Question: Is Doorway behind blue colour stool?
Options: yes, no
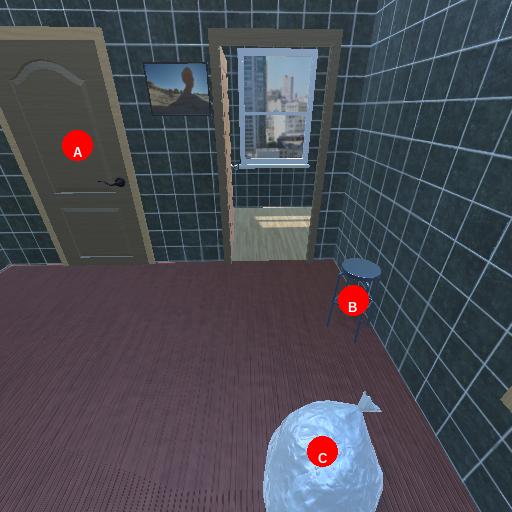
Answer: yes